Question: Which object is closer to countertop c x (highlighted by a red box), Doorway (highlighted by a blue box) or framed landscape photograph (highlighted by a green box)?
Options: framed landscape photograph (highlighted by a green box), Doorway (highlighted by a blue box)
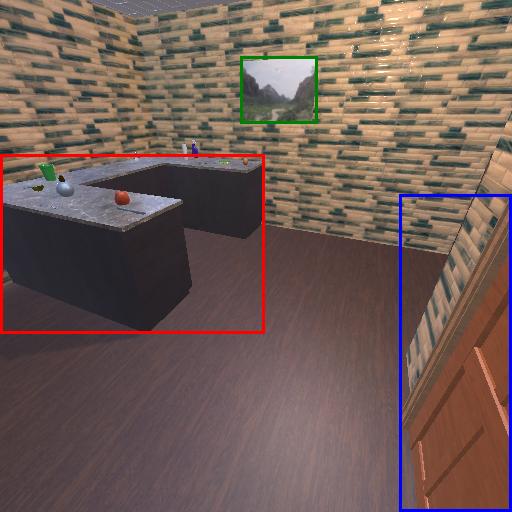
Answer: framed landscape photograph (highlighted by a green box)